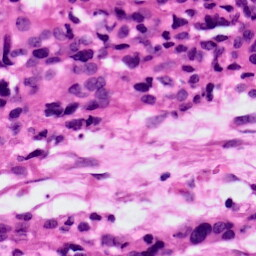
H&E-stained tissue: Ovarian